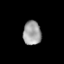
Tissue: lung
Cell type: Endothelial cells
Senescence score: 0.2274
Nuclear area (px): 424
Mean DAPI intensity: 160.047